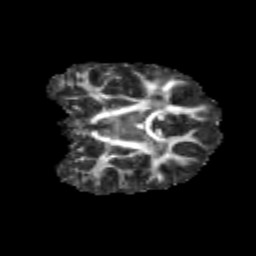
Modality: FA
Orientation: coronal
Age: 11
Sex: male
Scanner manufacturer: siemens
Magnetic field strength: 3 T
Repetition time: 3.8 s
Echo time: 0.07 s